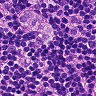
Metastatic tissue present: yes